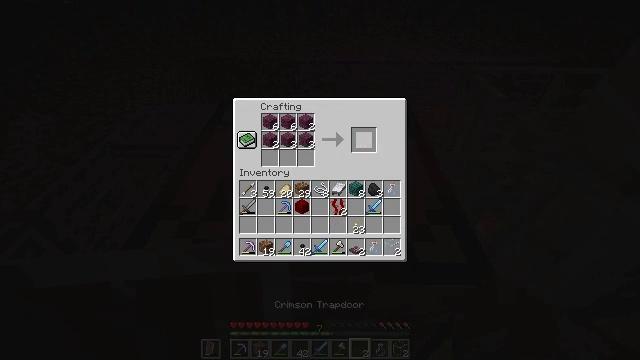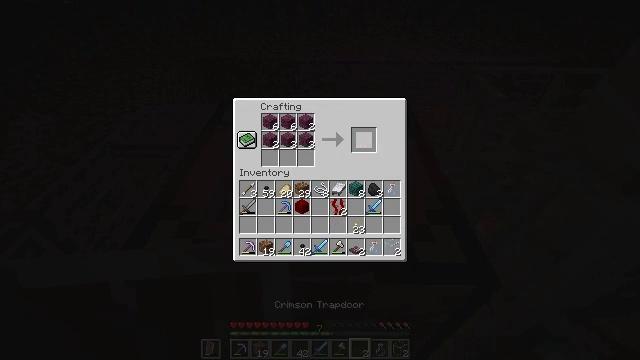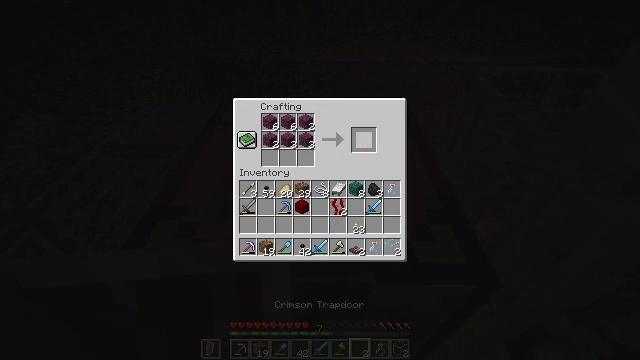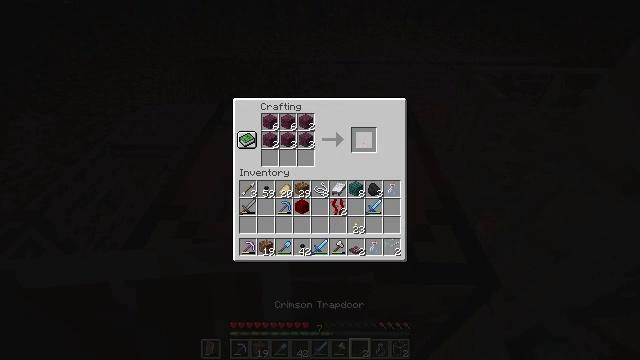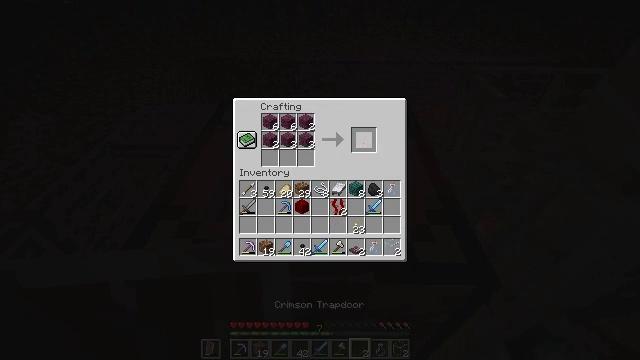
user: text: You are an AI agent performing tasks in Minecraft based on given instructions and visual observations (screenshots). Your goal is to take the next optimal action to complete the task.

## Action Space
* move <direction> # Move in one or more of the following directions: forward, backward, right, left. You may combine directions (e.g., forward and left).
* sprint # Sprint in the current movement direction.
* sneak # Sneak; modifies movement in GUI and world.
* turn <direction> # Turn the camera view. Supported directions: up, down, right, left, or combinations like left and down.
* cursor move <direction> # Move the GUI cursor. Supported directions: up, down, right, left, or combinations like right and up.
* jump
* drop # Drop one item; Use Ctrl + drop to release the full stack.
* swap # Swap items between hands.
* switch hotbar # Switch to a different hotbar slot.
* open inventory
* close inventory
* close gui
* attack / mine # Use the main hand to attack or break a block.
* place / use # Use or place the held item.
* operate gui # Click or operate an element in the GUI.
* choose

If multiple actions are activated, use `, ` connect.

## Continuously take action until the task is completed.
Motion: motion action
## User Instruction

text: Create a crimson trapdoor with a crafting table.
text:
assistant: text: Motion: sneak, choose
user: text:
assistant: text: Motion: sneak
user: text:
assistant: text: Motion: sneak
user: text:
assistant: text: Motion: sneak
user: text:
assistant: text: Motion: sneak